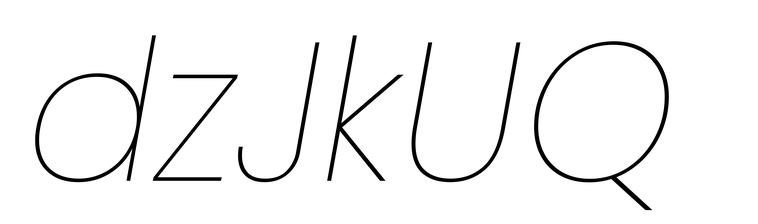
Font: Poppins-ThinItalic